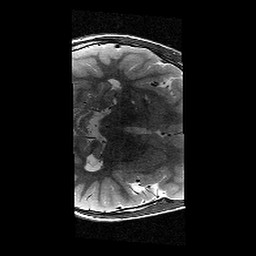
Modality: T2w
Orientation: axial
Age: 11
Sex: male
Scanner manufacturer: siemens
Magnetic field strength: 3 T
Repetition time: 9.23 s
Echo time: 0.067 s